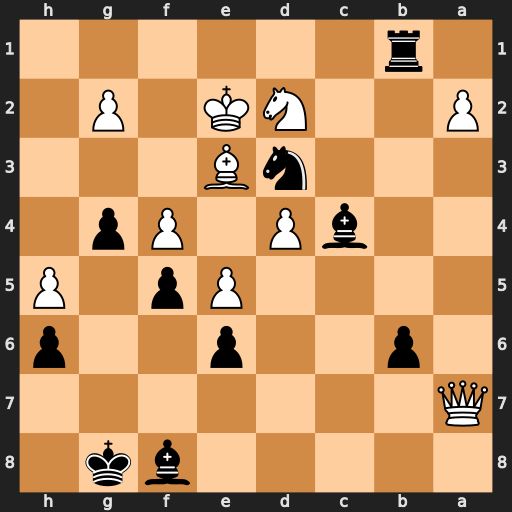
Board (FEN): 5bk1/Q7/1p2p2p/4Pp1P/2bP1Pp1/3nB3/P2NK1P1/1r6
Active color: b
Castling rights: -
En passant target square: -
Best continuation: Re1#